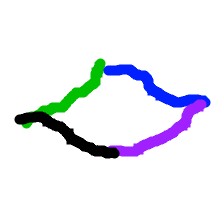
Shape: rhombus